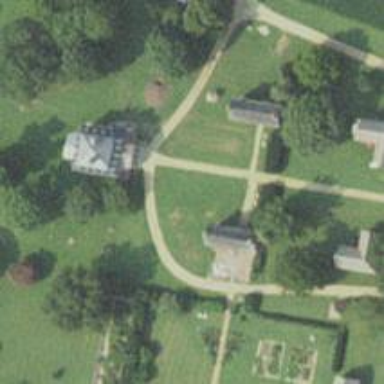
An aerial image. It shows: Historic manor.